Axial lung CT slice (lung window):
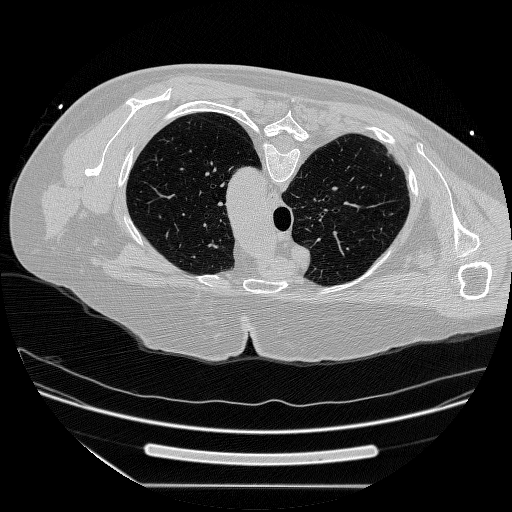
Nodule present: no